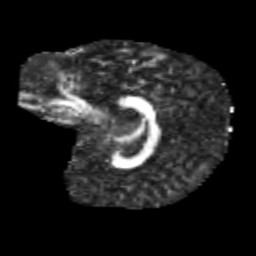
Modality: FA
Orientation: sagittal
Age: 11
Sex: male
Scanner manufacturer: siemens
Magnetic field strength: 3 T
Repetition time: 3.8 s
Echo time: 0.07 s